Field crop: tomato
Growth stage: 1
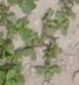
Species: portulaca